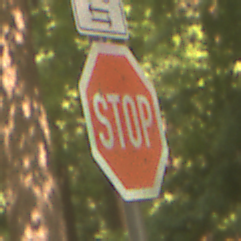
Verkehrszeichen: Stop
Zusatzzeichen oben: RichtungsangabeDurchPfeile9
Umgebung: Outdoor, Nature
Tageszeit: Midday
Wetter: PartlyCloudy
Licht: Natural
Jahreszeit: NotSpecified
Kontrast: LowContrast